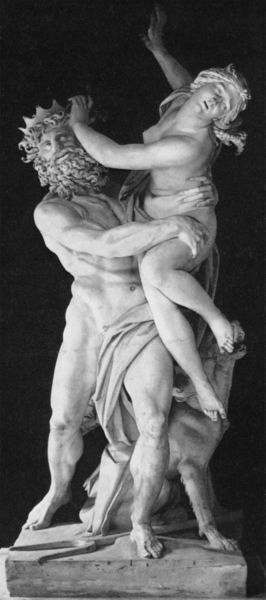
Titel: Raub der Proserpina
Künstler: Giovanni Lorenzo Bernini
Institution: Rom, Villa Borghese
Schlagwörter: akt, gott, hand, kampf, mann, nackt, weiß, brust, frau, marmor, hund, tier, tuch, bart, arme, stein, krone, skulptur, brüste, raub, photo, verzweiflung, zeus, maul, mythos, entführung, legende, europa, sagen, zwang, neptun, daphne, vergewaltigung, sabinerin, phoro, ablehung